Current action and preconditions to check: trajectory_clear

Your task: For each precondition in the list above, predict whether it will hold at this action.

Consider the current scene as observed from the mobile robot's camera, and analyze the predicted future states of all dynamic agents (e.g., people, animals, vehicles, or any moving entities) within the NEXT SECOND.

IMPORTANT: Only answer "very likely" if you are absolutely certain—based on strong, clear evidence—that a dynamic agent will violate the precondition in the predicted future state. Do NOT answer "very likely" for unlikely, ambiguous, or low-probability risks.

Ask yourself for each precondition: Is there a high probability, with clear and convincing evidence, that the predicted future states of any dynamic agent will interfere with the predicted future state of the currently executing action within the NEXT SECOND, causing that precondition to fail?

Assess the risk level based on these predictions. Use "likely" or "very likely" if motions create a clear risk of interference.

Use "neutral" or "improbable" if agents are nearby but their predicted paths are clearly diverging or non-conflicting.

Failure Risk Categories: "very improbable", "improbable", "neutral", "likely", "very likely"

Answer Format: Output ONLY the probability_of_failure value from these categories: "very improbable", "improbable", "neutral", "likely", "very likely"

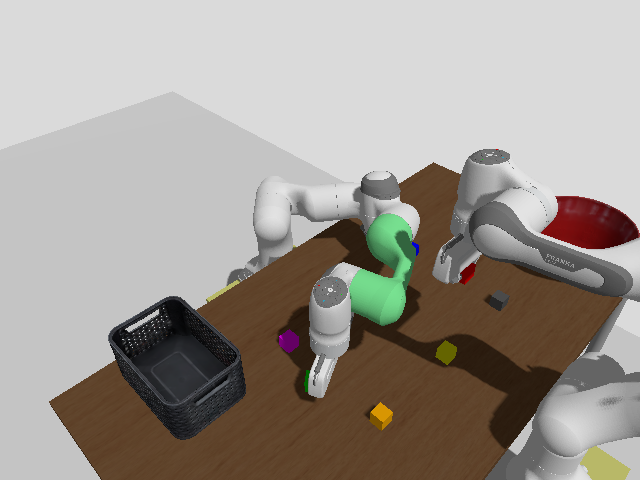

Answer: very improbable